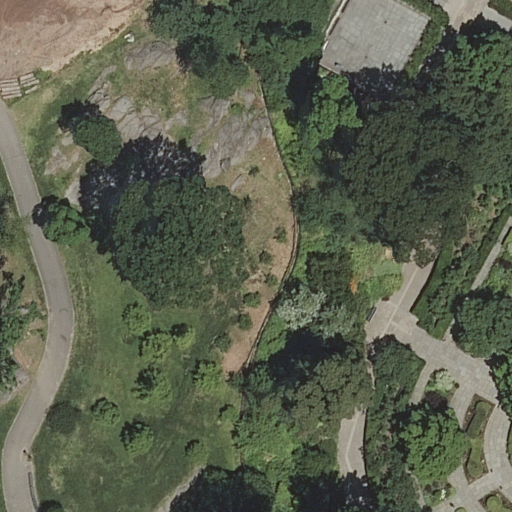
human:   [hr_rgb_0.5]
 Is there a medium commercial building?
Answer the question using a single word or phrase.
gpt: no

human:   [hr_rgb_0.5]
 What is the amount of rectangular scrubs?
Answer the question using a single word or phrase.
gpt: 5

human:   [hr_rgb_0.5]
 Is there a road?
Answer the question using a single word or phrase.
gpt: yes

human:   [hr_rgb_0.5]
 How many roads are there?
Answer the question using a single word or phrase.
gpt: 13

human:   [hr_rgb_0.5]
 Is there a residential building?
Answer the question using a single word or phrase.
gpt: yes

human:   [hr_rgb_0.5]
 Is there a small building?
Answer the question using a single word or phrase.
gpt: no

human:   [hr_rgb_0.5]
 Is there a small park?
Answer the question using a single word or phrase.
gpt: no

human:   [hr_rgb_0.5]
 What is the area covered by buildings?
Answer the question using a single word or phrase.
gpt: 257m2

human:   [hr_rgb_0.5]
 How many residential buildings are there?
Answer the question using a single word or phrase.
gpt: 1

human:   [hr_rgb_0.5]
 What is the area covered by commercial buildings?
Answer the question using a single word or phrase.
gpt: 0m2

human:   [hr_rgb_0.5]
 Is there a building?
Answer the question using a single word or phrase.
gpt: yes

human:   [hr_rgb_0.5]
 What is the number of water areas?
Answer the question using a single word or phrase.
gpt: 0

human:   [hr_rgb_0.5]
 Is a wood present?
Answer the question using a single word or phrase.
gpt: yes

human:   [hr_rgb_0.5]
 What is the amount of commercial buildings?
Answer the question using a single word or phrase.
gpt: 0

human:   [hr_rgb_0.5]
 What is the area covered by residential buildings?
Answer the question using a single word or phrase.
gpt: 257m2

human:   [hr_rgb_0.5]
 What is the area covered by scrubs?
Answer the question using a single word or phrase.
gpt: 393m2

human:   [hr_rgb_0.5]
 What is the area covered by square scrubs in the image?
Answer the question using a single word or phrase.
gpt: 0m2

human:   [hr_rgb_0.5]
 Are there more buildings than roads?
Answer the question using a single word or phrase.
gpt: no

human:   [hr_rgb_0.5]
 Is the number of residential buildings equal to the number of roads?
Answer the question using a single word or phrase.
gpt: no

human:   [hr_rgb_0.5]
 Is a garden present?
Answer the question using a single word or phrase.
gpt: yes

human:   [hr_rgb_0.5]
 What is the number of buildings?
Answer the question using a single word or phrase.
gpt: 1

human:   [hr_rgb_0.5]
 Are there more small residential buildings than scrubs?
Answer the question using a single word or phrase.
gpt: no

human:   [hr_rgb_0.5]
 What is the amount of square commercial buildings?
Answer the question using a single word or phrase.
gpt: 0

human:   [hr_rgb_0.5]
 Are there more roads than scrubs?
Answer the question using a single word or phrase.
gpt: yes

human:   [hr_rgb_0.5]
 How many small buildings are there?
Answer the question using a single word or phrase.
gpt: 0

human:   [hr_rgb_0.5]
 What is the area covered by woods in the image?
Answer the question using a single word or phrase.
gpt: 934m2

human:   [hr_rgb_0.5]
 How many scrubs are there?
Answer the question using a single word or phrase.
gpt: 8

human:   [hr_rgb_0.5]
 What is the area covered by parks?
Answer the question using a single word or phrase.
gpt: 10633m2

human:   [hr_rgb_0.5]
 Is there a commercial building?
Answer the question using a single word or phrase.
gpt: no

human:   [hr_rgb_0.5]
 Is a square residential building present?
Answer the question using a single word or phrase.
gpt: no

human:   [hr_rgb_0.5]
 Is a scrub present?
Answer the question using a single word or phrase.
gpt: yes

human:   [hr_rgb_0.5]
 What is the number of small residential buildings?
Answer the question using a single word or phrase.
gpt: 0

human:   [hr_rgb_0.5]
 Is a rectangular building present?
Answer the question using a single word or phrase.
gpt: yes

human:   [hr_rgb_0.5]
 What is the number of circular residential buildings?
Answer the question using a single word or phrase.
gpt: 0

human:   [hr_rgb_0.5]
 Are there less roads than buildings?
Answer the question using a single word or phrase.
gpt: no

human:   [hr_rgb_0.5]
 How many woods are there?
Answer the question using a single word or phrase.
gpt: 3

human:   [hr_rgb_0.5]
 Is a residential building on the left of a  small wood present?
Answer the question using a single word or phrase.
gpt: no

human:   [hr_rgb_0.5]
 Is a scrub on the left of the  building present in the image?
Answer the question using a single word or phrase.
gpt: no

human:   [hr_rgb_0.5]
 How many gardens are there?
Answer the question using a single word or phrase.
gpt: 1

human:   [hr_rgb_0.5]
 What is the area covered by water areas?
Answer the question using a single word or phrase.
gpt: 0m2

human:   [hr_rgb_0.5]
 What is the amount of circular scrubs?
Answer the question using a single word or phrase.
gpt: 0

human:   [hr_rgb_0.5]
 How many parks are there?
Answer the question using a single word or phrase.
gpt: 1

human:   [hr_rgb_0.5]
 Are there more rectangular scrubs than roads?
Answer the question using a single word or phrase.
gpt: no

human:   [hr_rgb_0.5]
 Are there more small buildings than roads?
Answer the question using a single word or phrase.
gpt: no

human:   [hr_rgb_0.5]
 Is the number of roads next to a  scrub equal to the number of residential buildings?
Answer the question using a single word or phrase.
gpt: no

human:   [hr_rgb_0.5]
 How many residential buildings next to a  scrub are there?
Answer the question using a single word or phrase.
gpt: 1

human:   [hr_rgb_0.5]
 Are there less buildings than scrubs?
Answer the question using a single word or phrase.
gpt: yes

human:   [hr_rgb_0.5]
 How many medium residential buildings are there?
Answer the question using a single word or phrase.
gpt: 1

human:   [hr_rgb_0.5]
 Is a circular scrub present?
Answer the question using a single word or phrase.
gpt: no

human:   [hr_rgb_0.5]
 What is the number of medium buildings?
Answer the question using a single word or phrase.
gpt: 1

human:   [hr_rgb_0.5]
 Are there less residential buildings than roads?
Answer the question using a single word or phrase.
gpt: yes

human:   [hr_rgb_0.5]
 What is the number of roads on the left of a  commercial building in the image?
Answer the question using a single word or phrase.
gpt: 0

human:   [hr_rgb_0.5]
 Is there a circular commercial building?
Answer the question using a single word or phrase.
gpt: no

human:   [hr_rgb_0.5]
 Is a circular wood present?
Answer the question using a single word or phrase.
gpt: no

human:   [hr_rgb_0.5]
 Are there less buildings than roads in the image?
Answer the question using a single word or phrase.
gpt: yes

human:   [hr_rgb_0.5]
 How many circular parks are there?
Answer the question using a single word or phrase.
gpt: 0

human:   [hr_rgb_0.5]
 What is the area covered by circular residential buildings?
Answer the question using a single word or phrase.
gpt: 0m2

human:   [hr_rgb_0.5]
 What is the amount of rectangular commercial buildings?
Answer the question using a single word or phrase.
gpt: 0

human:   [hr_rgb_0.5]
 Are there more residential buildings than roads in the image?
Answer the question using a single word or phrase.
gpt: no

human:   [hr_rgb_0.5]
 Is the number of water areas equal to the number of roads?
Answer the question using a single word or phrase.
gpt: no

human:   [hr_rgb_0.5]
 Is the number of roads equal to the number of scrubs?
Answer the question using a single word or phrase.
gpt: no

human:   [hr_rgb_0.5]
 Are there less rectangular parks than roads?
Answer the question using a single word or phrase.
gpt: yes

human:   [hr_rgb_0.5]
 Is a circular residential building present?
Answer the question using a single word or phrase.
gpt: no

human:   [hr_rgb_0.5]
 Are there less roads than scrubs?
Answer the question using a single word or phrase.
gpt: no